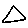
Label: triangle